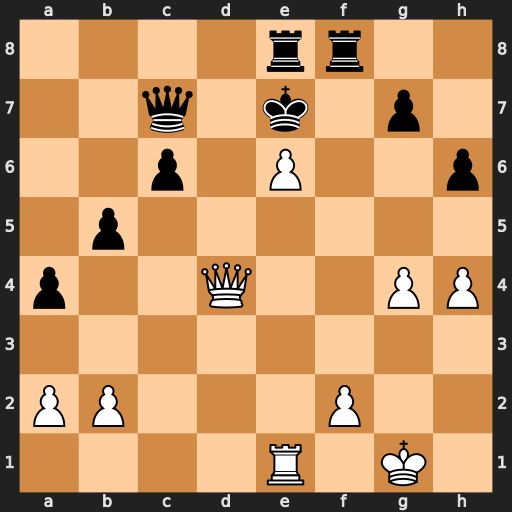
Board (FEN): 4rr2/2q1k1p1/2p1P2p/1p6/p2Q2PP/8/PP3P2/4R1K1
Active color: w
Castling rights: -
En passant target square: -
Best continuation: Qxg7+ Kd8 e7+ Qxe7 Rxe7